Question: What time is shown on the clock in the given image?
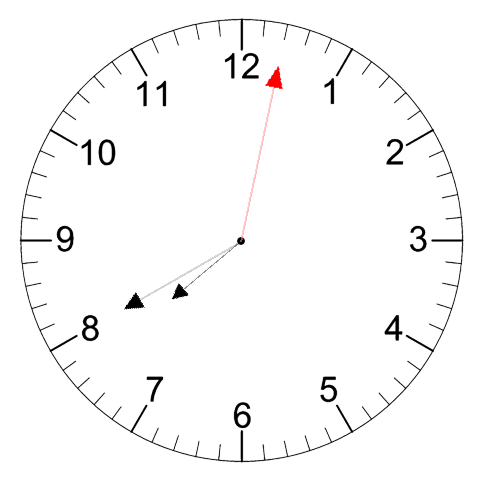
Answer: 07:40:02